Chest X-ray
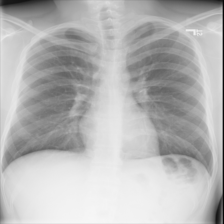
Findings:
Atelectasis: negative
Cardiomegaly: negative
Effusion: negative
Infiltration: negative
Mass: negative
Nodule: negative
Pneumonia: negative
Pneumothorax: negative
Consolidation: negative
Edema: negative
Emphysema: negative
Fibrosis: negative
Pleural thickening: negative
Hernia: negative